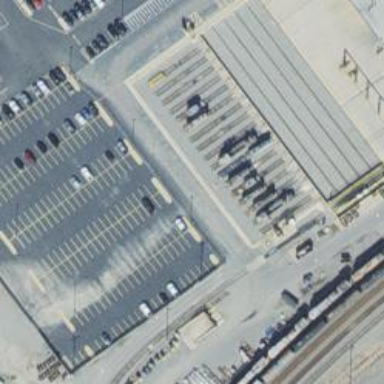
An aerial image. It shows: Railway yard in service.